Question: I'm using PHPUnit (4.1.3) and it calls something as dead code:

it really annoys me. Its OK that codes after 'return' are dead, but calling a closing bracket as dead code is just overkill
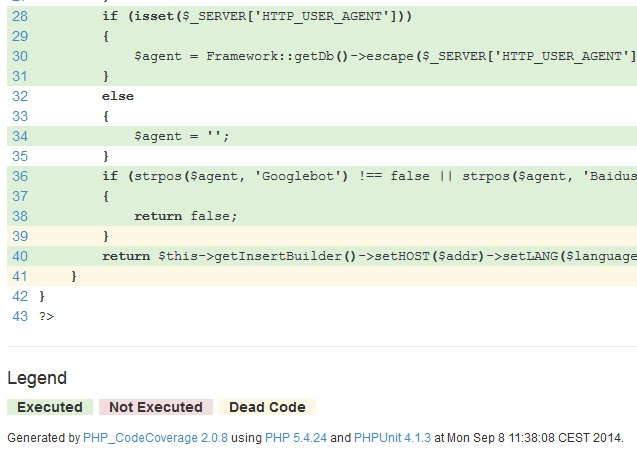
Answer: XDebug parsing issue, so the closing brace is not executed after the return statement since the code leaves that function and does not actually execute the closing brace. This is a known issue in the XDebug/PHP/PHPUnit parsing/executing space.